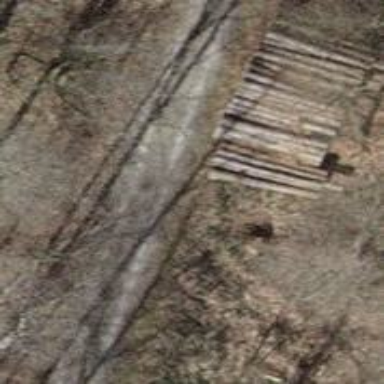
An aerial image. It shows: Pebblestone track with grade2 tracktype.